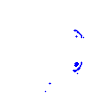
Particle: pion